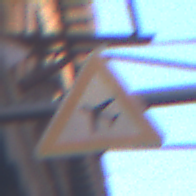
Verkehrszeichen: FlugbetriebRechts
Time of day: MorningAfternoon
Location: Outdoor (Urban)
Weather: Clear
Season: NotSpecified
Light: Natural